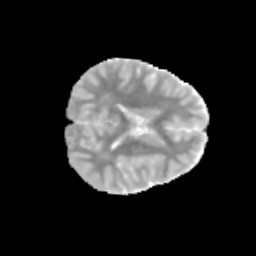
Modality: MD
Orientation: axial
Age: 10
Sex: male
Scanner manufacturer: siemens
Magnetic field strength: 3 T
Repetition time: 3.8 s
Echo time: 0.07 s